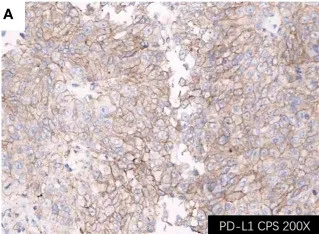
Immunohistochemical staining of the BM lesion revealed positivity for PD-L1 (all shown at 200x magnification);. PD-L1 CPS of 98.
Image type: pathology (immunostaining)